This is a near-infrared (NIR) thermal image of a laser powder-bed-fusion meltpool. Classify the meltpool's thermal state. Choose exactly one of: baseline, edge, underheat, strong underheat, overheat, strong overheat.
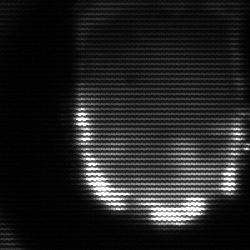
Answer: baseline